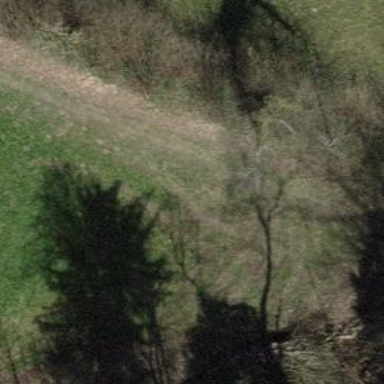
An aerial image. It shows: Dirt path.